Field crop: maize
Growth stage: 2
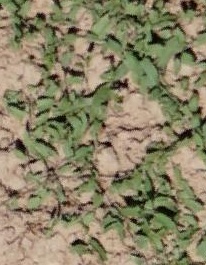
Species: convolvulus